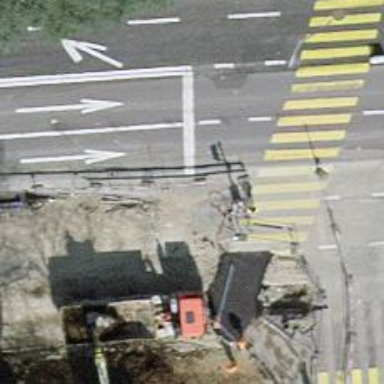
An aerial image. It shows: Tram crossing on the railway.